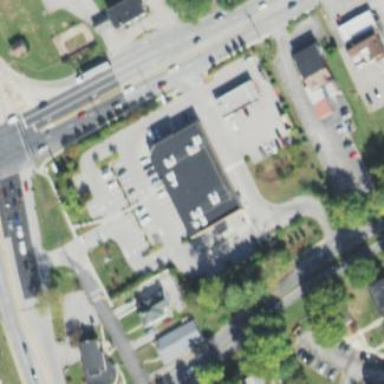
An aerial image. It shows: Pharmacy building providing healthcare services.